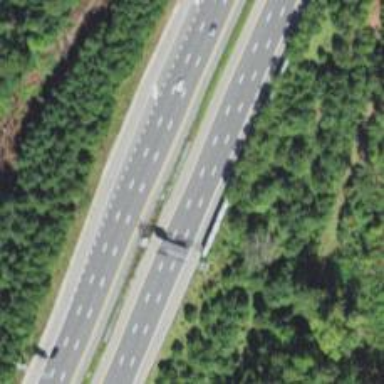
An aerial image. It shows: Motorway.